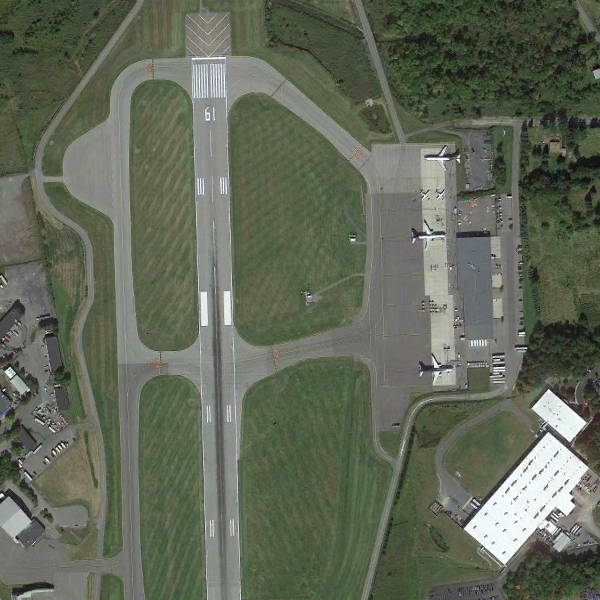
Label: Airport